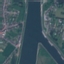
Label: River